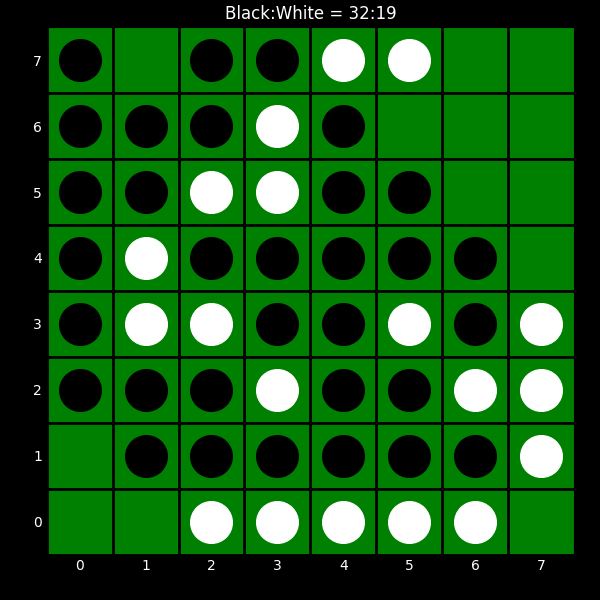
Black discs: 32
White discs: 19